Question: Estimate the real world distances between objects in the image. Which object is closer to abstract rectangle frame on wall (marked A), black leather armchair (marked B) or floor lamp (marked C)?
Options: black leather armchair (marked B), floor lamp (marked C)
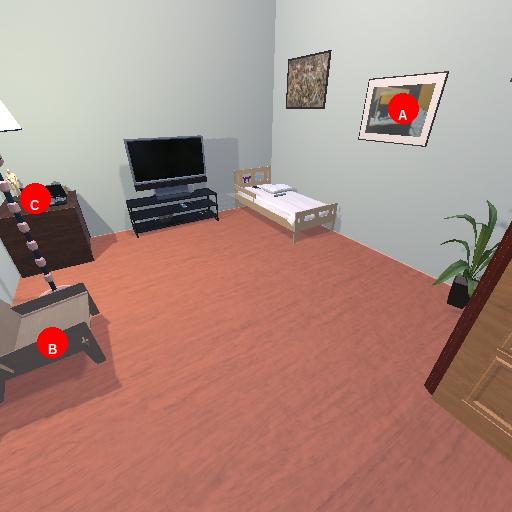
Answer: black leather armchair (marked B)